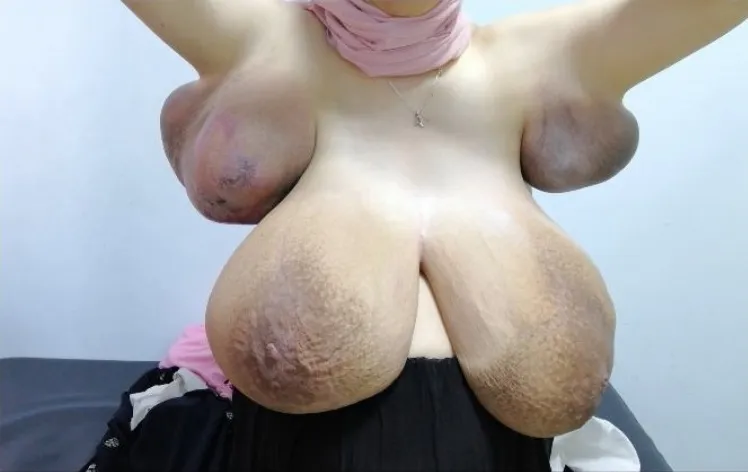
Breast and bilateral axillary involvement at 31 gestational weeks.
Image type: medical_photograph (other_medical_photograph)